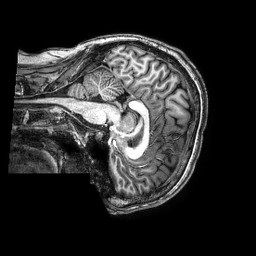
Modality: T1w
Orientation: sagittal
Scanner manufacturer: philips
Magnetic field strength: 3 T
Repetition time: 0.008 s
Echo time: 0.003559 s